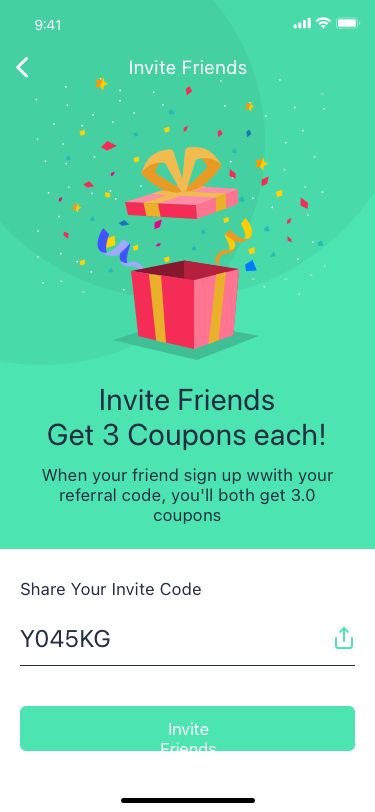
Text in this UI design:
Invite Friends
Share Your Invite Code
Y045KG
Invite Friends
Get 3 Coupons each!
When your friend sign up wwith your referral code, you'll both get 3.0 coupons
Invite Friends